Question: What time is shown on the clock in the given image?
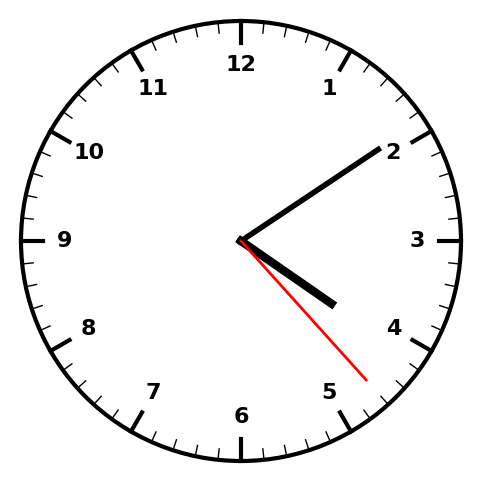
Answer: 04:09:23